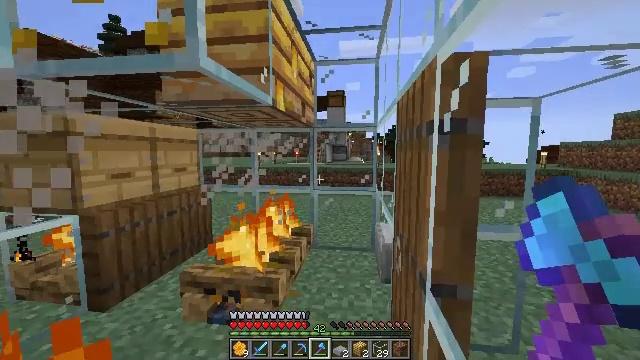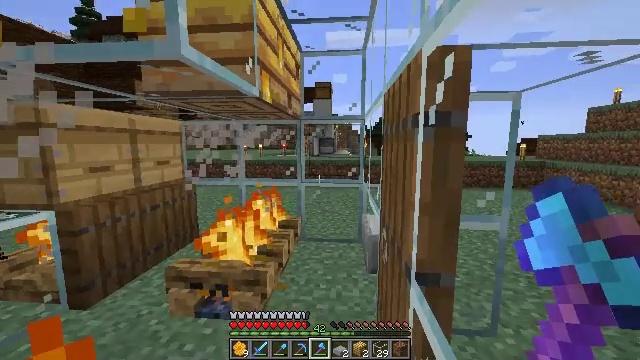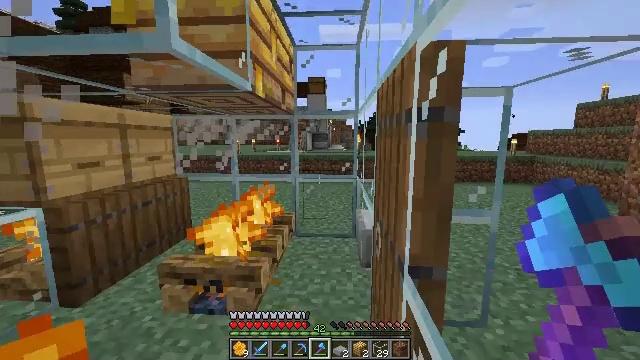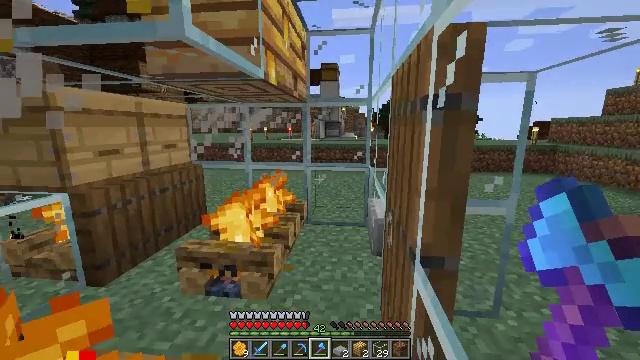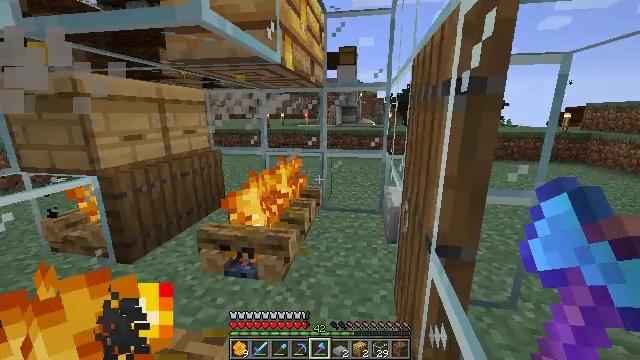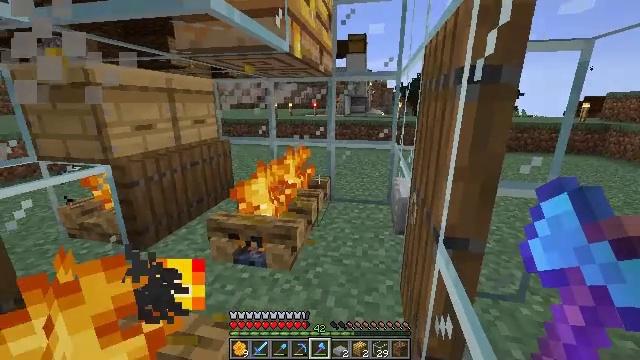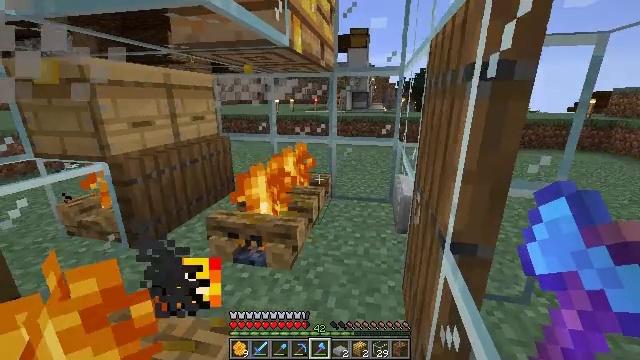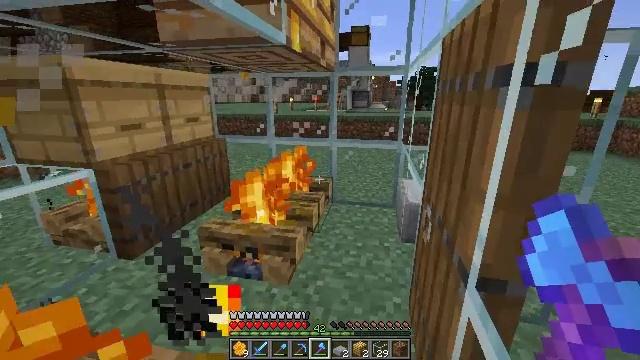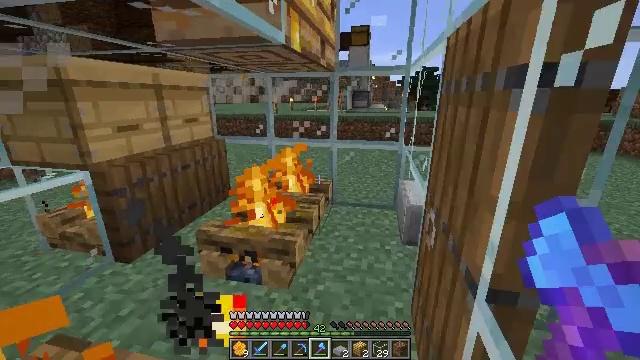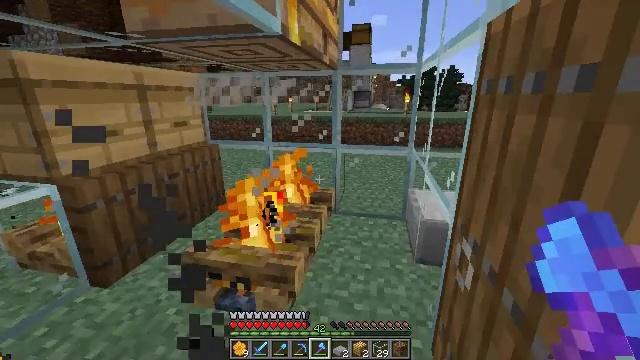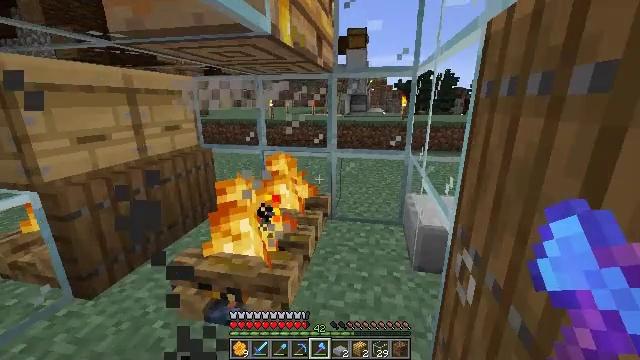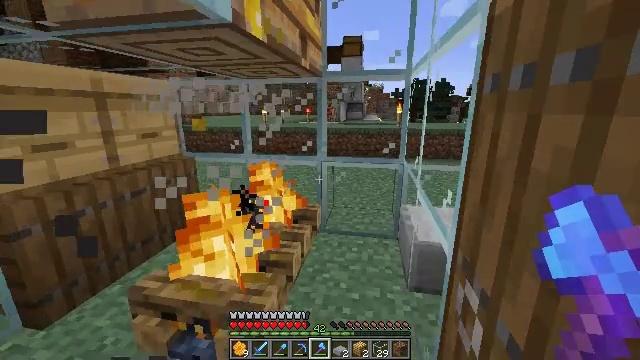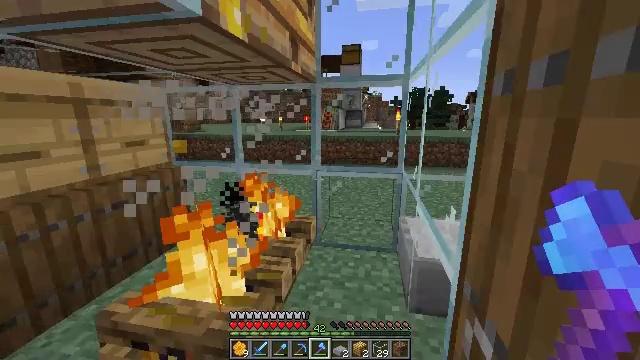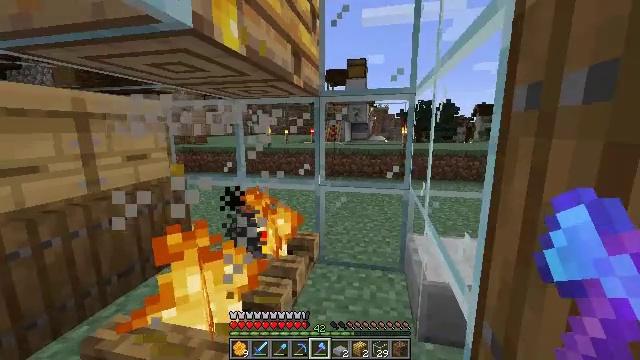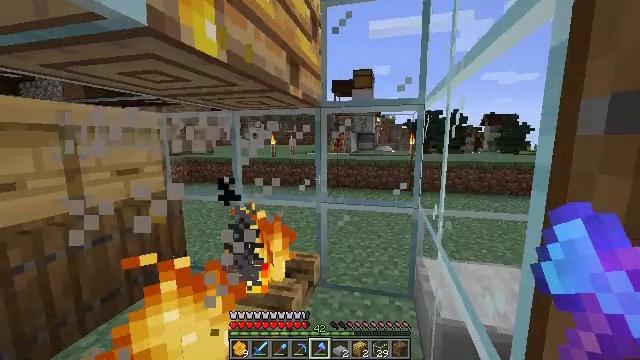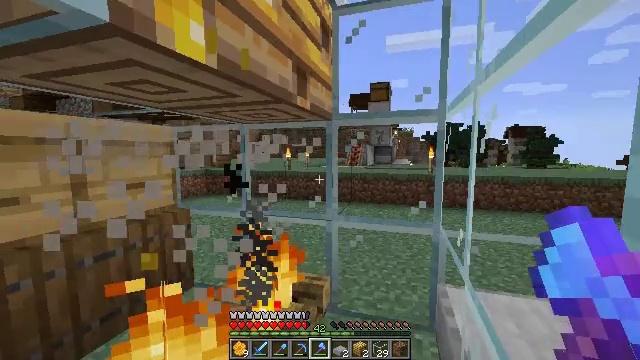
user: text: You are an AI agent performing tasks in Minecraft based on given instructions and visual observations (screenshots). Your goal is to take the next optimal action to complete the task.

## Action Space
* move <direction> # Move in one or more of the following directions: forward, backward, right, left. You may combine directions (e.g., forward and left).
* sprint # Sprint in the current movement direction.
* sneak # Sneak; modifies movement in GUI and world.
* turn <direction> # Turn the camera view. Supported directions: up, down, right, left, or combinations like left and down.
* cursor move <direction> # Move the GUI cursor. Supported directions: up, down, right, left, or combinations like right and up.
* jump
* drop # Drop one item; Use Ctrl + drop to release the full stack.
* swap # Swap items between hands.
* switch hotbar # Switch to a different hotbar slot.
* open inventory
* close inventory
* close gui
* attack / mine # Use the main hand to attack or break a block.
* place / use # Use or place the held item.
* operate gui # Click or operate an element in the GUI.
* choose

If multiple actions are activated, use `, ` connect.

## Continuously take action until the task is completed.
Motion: motion action
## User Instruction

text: Obtain a bee nest using a tool.
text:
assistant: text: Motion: turn right and down
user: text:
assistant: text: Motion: turn right and down
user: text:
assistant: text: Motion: turn left and down
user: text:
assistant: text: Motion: turn left and down
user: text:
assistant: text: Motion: turn left and down
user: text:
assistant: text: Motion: move forward
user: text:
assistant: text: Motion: move forward
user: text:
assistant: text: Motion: move forward
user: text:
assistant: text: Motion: move forward
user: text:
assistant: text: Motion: move forward and move right
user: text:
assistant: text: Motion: move forward and move right, turn up
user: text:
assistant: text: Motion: move forward and move right, turn up
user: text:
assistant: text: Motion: move forward and move right, turn left and up
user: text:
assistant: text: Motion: move forward and move right, turn left and up
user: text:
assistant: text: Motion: move right, turn left and up
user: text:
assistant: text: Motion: move right, turn left and up
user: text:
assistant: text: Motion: move right, turn left and up
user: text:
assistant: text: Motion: turn left and up
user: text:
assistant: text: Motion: turn left and up
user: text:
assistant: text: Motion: turn left and up
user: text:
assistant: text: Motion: turn left and up
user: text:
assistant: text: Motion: turn left and up
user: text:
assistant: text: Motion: turn left and up
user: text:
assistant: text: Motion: no_op
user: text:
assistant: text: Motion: no_op
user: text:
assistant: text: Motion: no_op
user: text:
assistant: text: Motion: attack / mine
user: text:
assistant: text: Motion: attack / mine
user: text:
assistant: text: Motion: attack / mine
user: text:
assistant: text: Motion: turn right, attack / mine